Question: Does anyone know of a way to change the placing of the compass in MKMapview?
I'm talking about the compass that shows up in the upper right corner of the map when it's rotated.
I'm making it so you can see the map blurred underneath the navigation bar, which means the frame's y origin will be underneath the nav-bar. The problem is that when the map is rotated, it automatically adds the compass button in the upper right corner and as you can (kind of) see in the screenshot below, that's covered by the navBar.

I haven't seen any documentation talking about the the compass, anybody have any ideas?
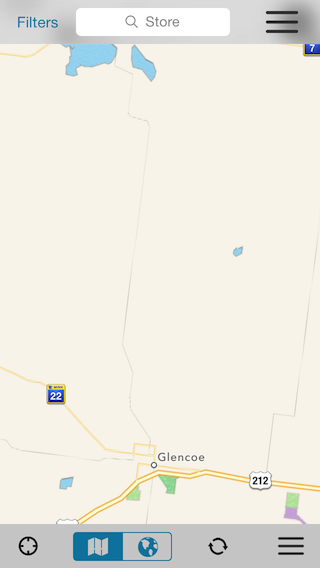
Answer: My tests have shown, that the 'MKMapView' somehow knows in what context it is displayed. If you use a regular 'UINavigationController' you'll get the compass positioned below the navigation bar even when it is translucent.
There is a new 'UIViewController' property in iOS 7 that defines the beginning of the actual content on the Y axis. It is called 'topLayoutGuide'.
Sadly you cannot really influence the value that Apple uses to calculate this property in different contents. It also depends on the visibility of the status bar.
To solve this problem, I created a simple custom object that I return in my custom view controller:
'''
@interface MiFixedLayoutGuide : NSObject <UILayoutSupport>
@property (nonatomic) CGFloat pbLength;
- (id)initWithLength:(CGFloat)length;
@end
@implementation MiFixedLayoutGuide
- (id)initWithLength:(CGFloat)length {
self = [super init];
if (self) {
_pbLength = length;
}
return self;
}
- (CGFloat)length {
return _pbLength;
}
@end
'''
Then I overrode the following two methods in my 'UIViewController' subclass:
'''
- (id<UILayoutSupport>)topLayoutGuide {
return [[MiFixedLayoutGuide alloc]initWithLength:44];
}
- (id<UILayoutSupport>)bottomLayoutGuide {
return [[MiFixedLayoutGuide alloc]initWithLength:44];
}
'''
This insets the layout guides by 44 points. And the 'MKMapView' will use these values to position the compass at the top, and the "Legal" label at the bottom.
One thing that you now have to pay attention to is, that you cannot use the layout guides anymore within the auto layout visual format language.